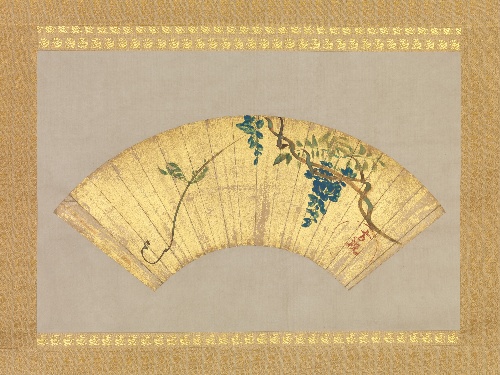
Artist: Ogata Kōrin
Artist bio: Japanese, 1658–1716
Date: 17th–18th century
Object type: Folding fan mounting as a hanging scroll
Classification: Paintings
Medium: Folding fan mounting as a hanging scroll; ink, color, and gold on paper
Culture: Japan
Period: Edo period (1615–1868)
Dimensions: 6 3/4 x 20 3/4 in. (17.2 x 52.7 cm)
Department: Asian Art
Credit line: H. O. Havemeyer Collection, Bequest of Mrs. H. O. Havemeyer, 1929
Accession year: 1929
Repository: Metropolitan Museum of Art, New York, NY
Tags: Plants